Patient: sex M, age 52
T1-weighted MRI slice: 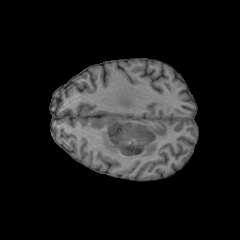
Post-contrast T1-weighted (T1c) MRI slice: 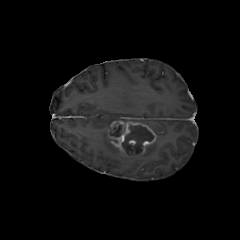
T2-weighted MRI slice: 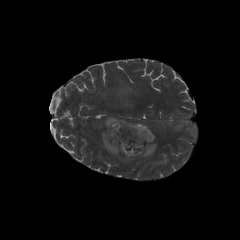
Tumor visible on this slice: yes
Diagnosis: Glioblastoma, IDH-wildtype
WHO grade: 4